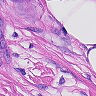
Metastatic tissue present: yes